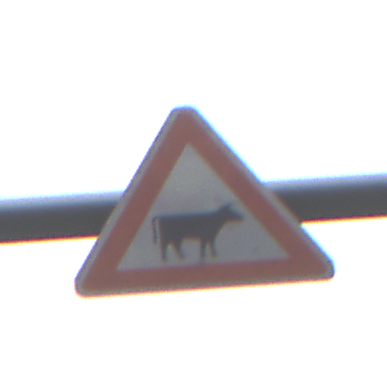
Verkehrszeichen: ViehtriebLinks
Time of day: Midday
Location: Outdoor (Nature)
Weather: Overcast
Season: Autumn
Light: Natural